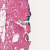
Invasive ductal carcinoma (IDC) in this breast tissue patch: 0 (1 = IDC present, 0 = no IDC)